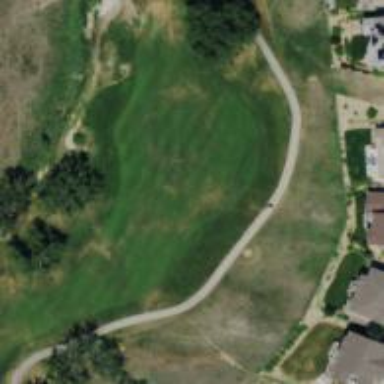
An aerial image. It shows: View of golf hole.